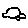
Label: car